Question: I was working on a project and as seen in the image below the my Menu & the Symbol was at the top corner across from the X icon and I later added Bootstrap API and it went down.
I was wondering if there was any way that I can bring the Menu back up

<URL>
Thanks
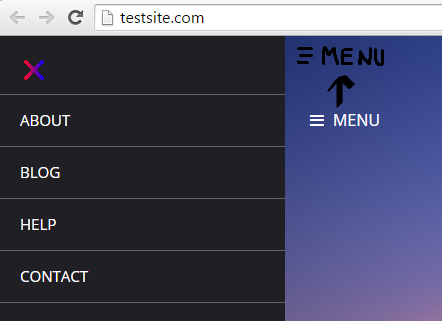
Answer: Have you tried adding the style: '#menuIconId {top: 0px;}' to your menu icon to remove extra space above the icon?